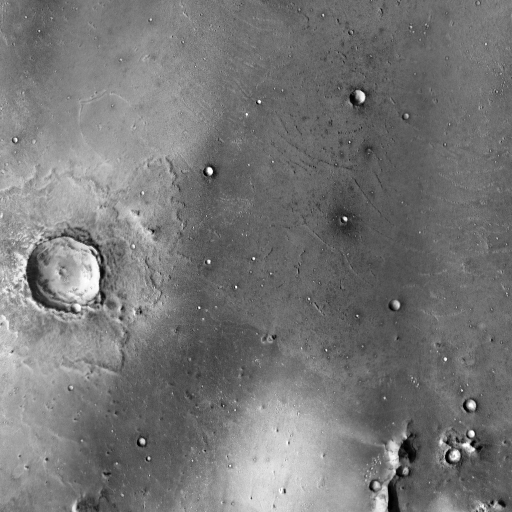
Crater classes present: Background, Other, Layered, Buried